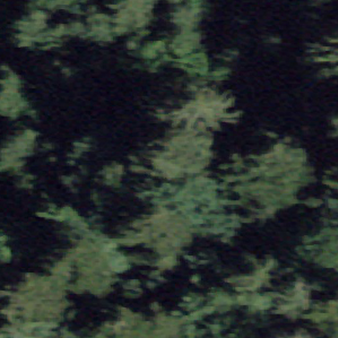
Label: other